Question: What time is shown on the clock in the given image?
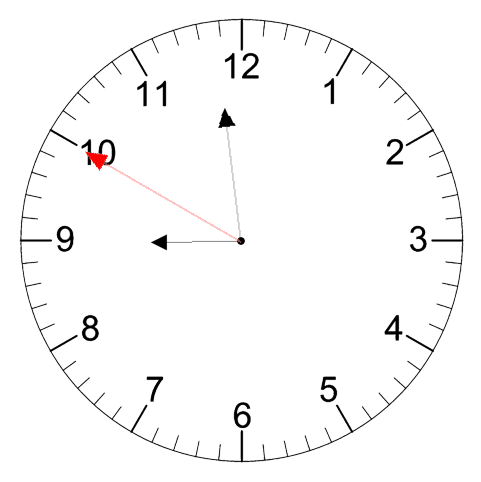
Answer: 08:58:50